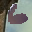
Label: 6